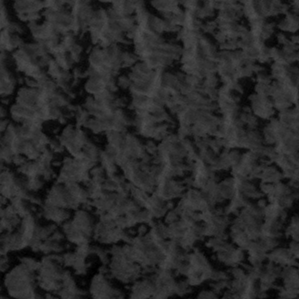
Label: frost